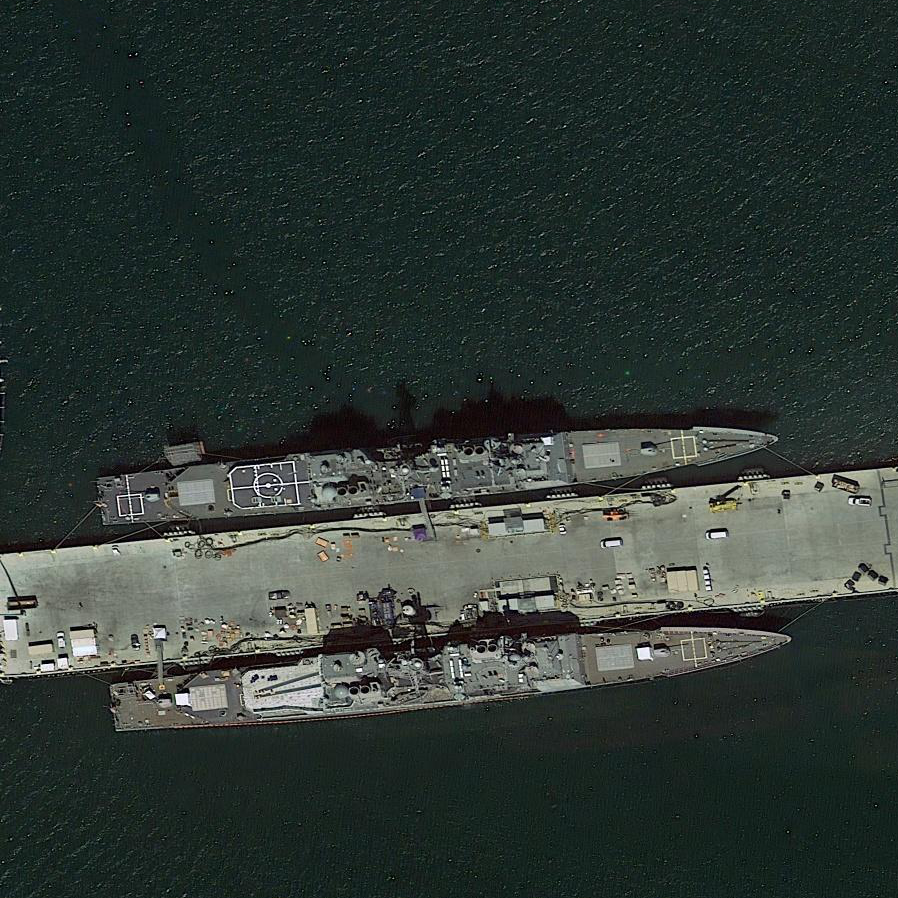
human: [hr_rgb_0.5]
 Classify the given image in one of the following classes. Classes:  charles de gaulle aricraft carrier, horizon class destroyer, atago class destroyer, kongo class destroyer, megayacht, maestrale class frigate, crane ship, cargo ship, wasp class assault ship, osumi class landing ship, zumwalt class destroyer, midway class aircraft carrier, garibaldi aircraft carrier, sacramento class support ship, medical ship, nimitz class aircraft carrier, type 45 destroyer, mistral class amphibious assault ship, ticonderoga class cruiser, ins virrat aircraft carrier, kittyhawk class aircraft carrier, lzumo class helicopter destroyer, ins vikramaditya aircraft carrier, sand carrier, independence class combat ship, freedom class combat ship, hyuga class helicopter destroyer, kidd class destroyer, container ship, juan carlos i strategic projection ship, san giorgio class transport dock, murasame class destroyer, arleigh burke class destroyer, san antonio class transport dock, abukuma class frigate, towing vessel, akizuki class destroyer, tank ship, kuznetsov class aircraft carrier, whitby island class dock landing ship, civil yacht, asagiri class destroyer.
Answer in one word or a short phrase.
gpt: Ticonderoga class cruiser